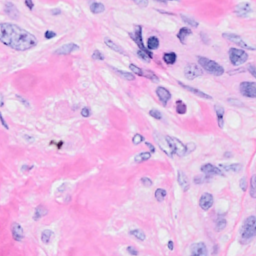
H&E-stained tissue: Breast